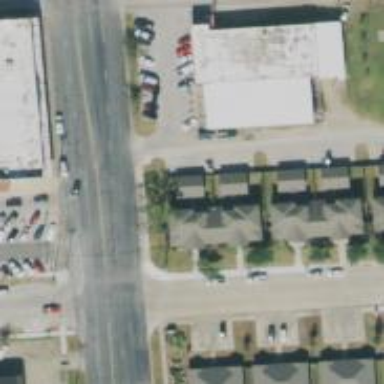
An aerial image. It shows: Alley classified as service road.